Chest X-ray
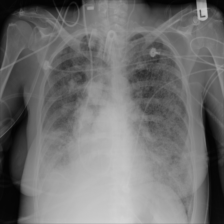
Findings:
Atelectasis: negative
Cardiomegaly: negative
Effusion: negative
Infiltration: negative
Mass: positive
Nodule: negative
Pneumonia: negative
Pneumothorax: negative
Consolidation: negative
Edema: negative
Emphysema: negative
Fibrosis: negative
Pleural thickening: negative
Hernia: negative